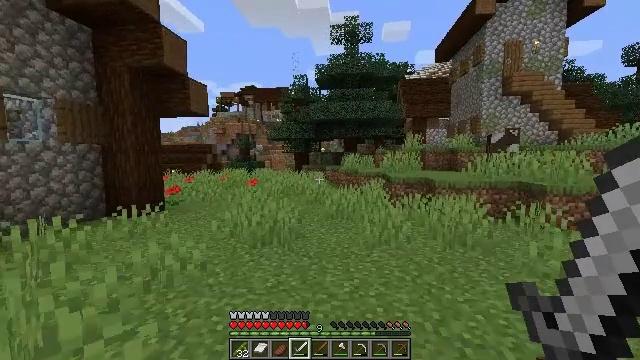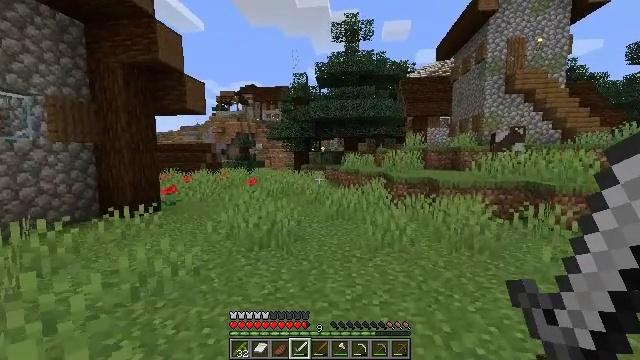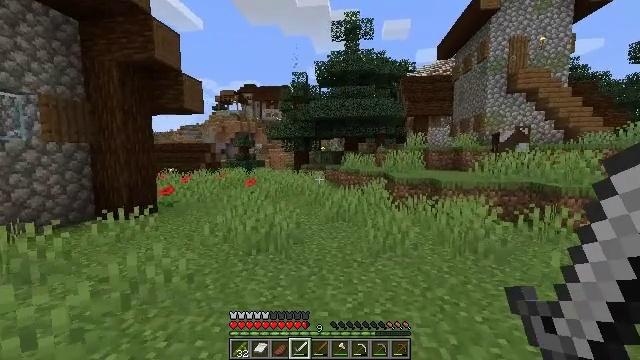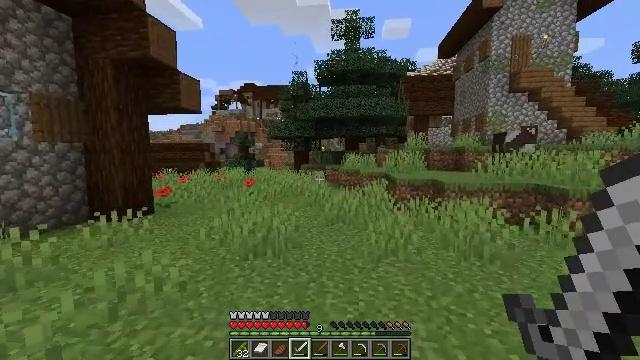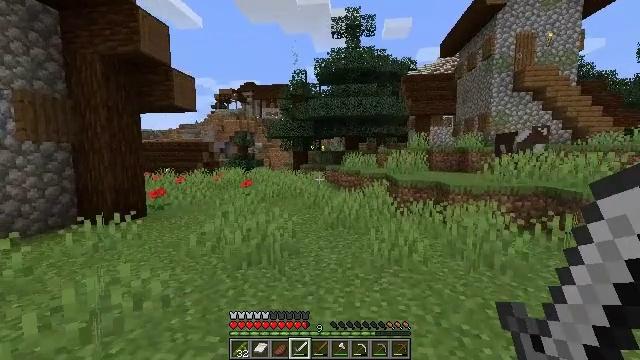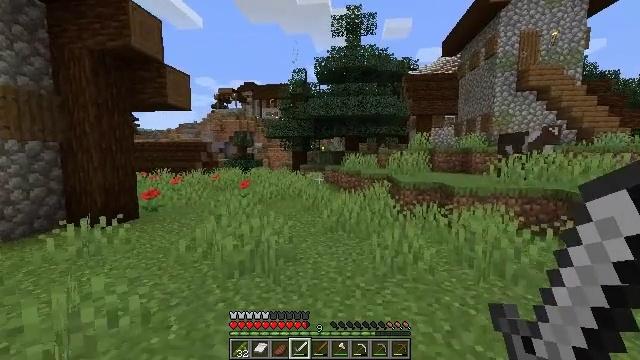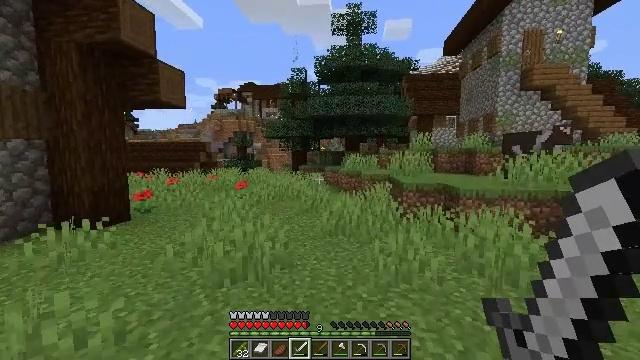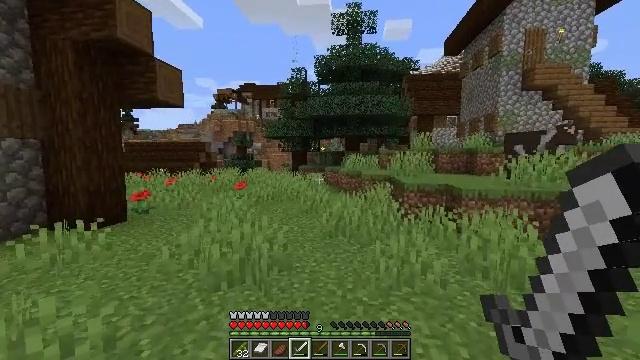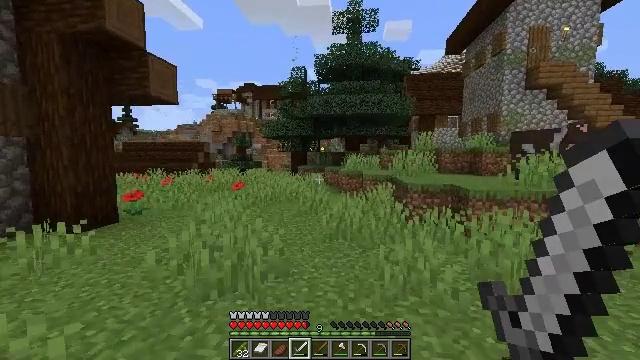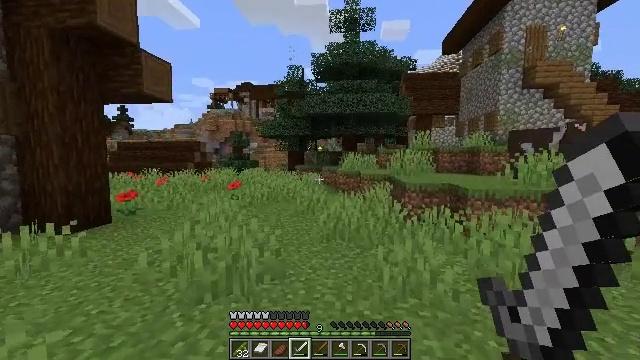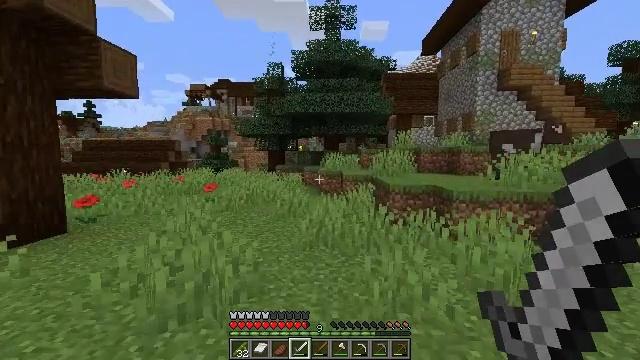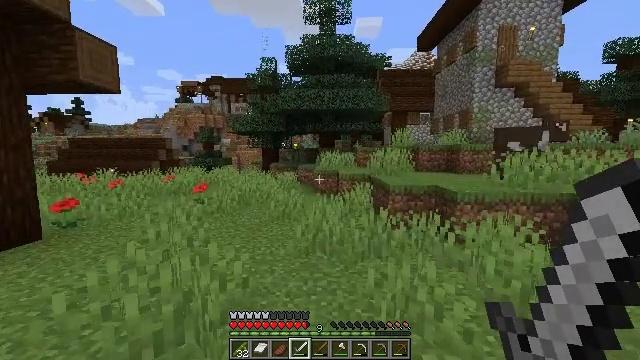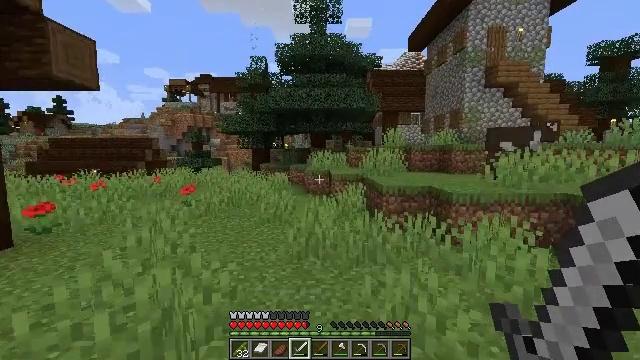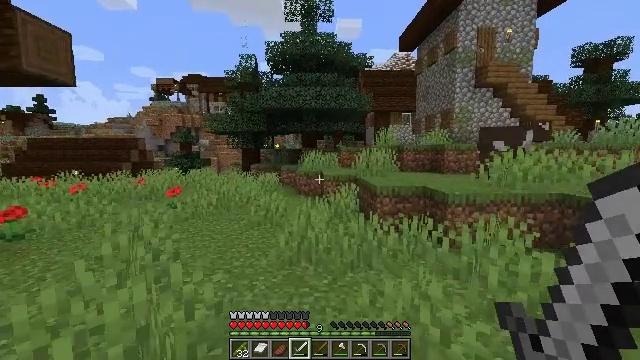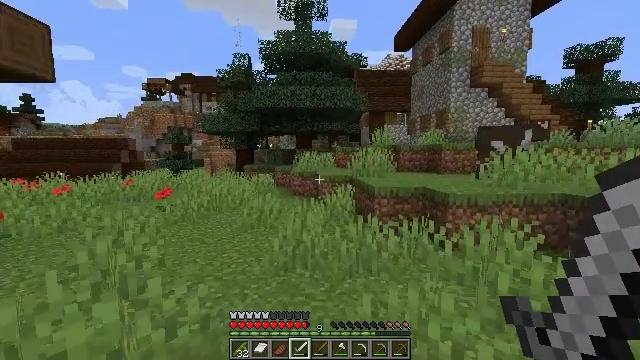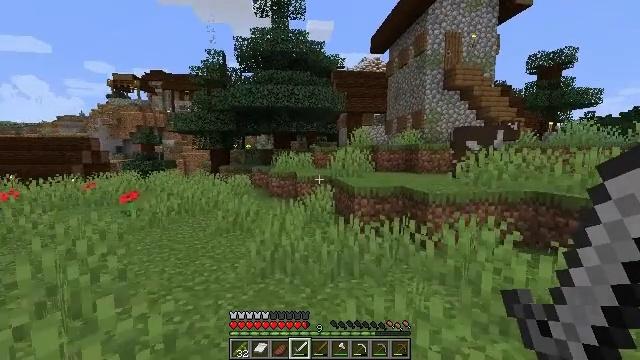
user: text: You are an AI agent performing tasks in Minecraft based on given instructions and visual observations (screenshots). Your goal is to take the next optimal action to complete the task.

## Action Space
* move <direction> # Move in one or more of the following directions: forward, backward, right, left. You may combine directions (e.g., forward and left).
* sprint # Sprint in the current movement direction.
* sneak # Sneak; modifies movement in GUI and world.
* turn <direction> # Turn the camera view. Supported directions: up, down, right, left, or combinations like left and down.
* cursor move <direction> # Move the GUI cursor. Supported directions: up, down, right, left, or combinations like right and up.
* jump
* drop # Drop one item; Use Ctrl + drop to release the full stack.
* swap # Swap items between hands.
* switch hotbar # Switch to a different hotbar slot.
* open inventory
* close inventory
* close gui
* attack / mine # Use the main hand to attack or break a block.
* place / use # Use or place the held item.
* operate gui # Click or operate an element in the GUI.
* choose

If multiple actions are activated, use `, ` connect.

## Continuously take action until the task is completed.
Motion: motion action
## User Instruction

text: Break the large fern to clear the space.
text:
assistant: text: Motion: move forward
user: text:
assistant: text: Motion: move forward
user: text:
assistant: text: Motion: move forward
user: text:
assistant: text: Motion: move forward, sprint
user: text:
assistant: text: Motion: move forward, sprint
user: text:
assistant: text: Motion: move forward, sprint
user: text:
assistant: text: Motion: move forward, sprint
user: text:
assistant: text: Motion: move forward
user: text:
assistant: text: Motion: move forward
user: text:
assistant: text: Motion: move forward, turn right
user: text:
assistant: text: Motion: move forward, turn right
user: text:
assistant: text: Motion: move forward, turn right
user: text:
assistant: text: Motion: move forward, sprint, turn right
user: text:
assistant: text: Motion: move forward, sprint, turn right
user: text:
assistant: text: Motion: move forward, sprint, turn right
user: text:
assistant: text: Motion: move forward, sprint, turn right
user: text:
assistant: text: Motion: move forward, turn right
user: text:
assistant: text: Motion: move forward
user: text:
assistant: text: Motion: move forward
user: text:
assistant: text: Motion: move forward, sprint
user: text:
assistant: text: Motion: move forward, sprint
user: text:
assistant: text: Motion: move forward, sprint
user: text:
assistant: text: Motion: move forward, sprint, turn left
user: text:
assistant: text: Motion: move forward, turn left
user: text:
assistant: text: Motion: move forward, turn left
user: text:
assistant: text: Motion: move forward, sprint, turn left
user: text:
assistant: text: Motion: move forward, sprint, turn left
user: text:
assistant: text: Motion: move forward, sprint, turn left
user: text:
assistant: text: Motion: move forward, sprint
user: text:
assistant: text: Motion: move forward